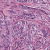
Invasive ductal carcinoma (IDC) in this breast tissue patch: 1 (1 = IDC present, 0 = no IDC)